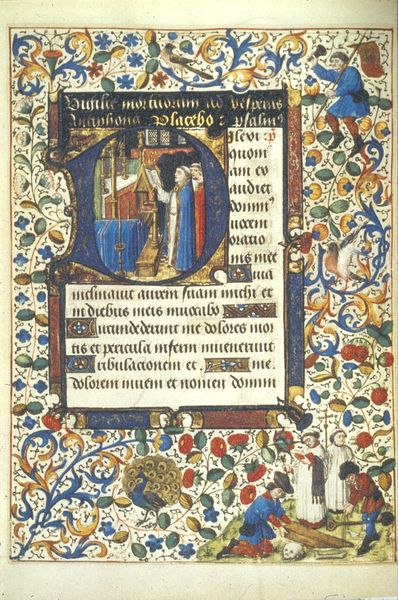
Titel: Stundenbuch der Maria von Burgund
Künstler: Liévin van Lathem
Institution: Wien, Österreichische Nationalbibliothek
Schlagwörter: blau, blätter, mann, vogel, menschen, blumen, bunt, männer, malerei, ornament, schädel, gelehrte, pflanzen, früchte, garten, ranken, schrift, fahne, bischof, floral, buch, druck, text, initiale, pfau, beten, ranke, buchseite, schnörkel, beerdigung, handwerker, glocke, mönch, geistliche, mönche, miniatur, schaufel, handschrift, arabeske, latein, eicheln, stundenbuch, d, buchmalerei